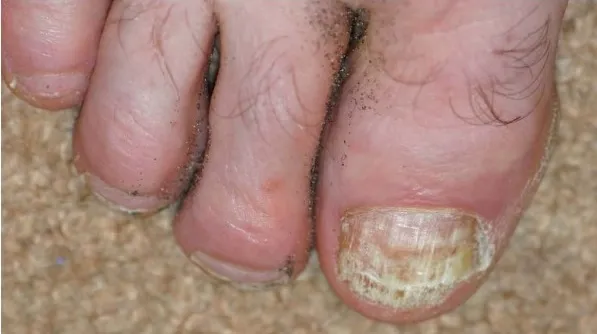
Photo 1 during a relapse 1994.
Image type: medical_photograph (other_medical_photograph)